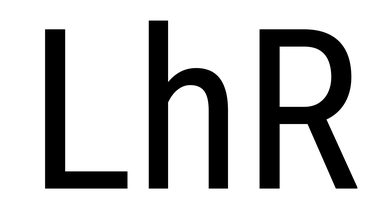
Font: Roboto_Condensed_Regular